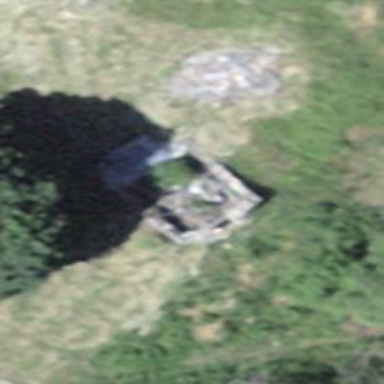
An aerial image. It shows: Historic building in ruins.